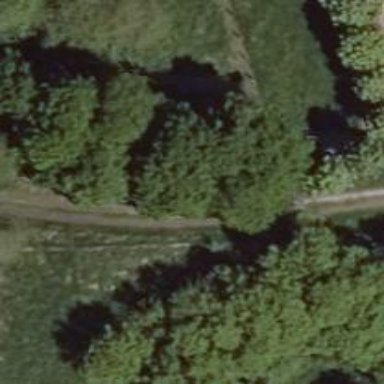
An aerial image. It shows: Track road with grade4 tracktype.